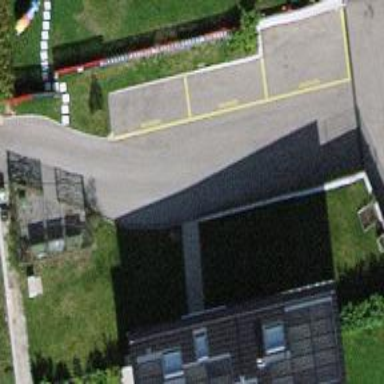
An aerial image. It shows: Parking lane.